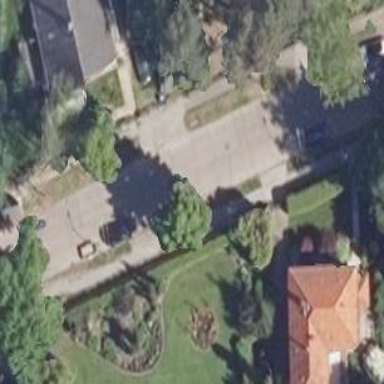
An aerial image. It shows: Residential road with concrete plates surface and sidewalks on both sides. There are parallel parking lanes on both sides of the road.